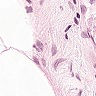
Metastatic tissue present: no